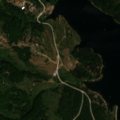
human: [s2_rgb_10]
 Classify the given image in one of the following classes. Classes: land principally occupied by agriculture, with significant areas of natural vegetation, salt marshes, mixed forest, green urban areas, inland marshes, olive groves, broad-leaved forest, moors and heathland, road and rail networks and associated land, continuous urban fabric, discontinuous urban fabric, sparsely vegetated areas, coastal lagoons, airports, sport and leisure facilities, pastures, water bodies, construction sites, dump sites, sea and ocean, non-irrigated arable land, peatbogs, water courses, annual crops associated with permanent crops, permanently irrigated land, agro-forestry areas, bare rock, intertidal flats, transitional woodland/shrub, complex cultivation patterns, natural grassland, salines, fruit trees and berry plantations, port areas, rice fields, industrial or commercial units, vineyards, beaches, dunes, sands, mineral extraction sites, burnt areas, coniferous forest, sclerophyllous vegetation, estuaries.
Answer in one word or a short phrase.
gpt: discontinuous urban fabric, pastures, land principally occupied by agriculture, with significant areas of natural vegetation, broad-leaved forest, transitional woodland/shrub, water bodies